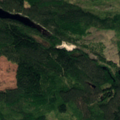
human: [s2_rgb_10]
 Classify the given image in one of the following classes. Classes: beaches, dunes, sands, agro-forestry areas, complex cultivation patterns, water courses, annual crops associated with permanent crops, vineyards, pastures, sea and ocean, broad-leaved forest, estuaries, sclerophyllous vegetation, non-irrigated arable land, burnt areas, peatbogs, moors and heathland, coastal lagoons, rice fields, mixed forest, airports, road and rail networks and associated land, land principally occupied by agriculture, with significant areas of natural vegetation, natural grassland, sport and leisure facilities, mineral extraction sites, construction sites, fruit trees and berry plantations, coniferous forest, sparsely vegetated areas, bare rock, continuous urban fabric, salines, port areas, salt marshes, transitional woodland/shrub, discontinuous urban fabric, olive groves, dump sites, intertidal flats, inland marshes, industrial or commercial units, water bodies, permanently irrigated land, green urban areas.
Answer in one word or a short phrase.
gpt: coniferous forest, transitional woodland/shrub